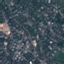
Label: Residential